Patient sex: M
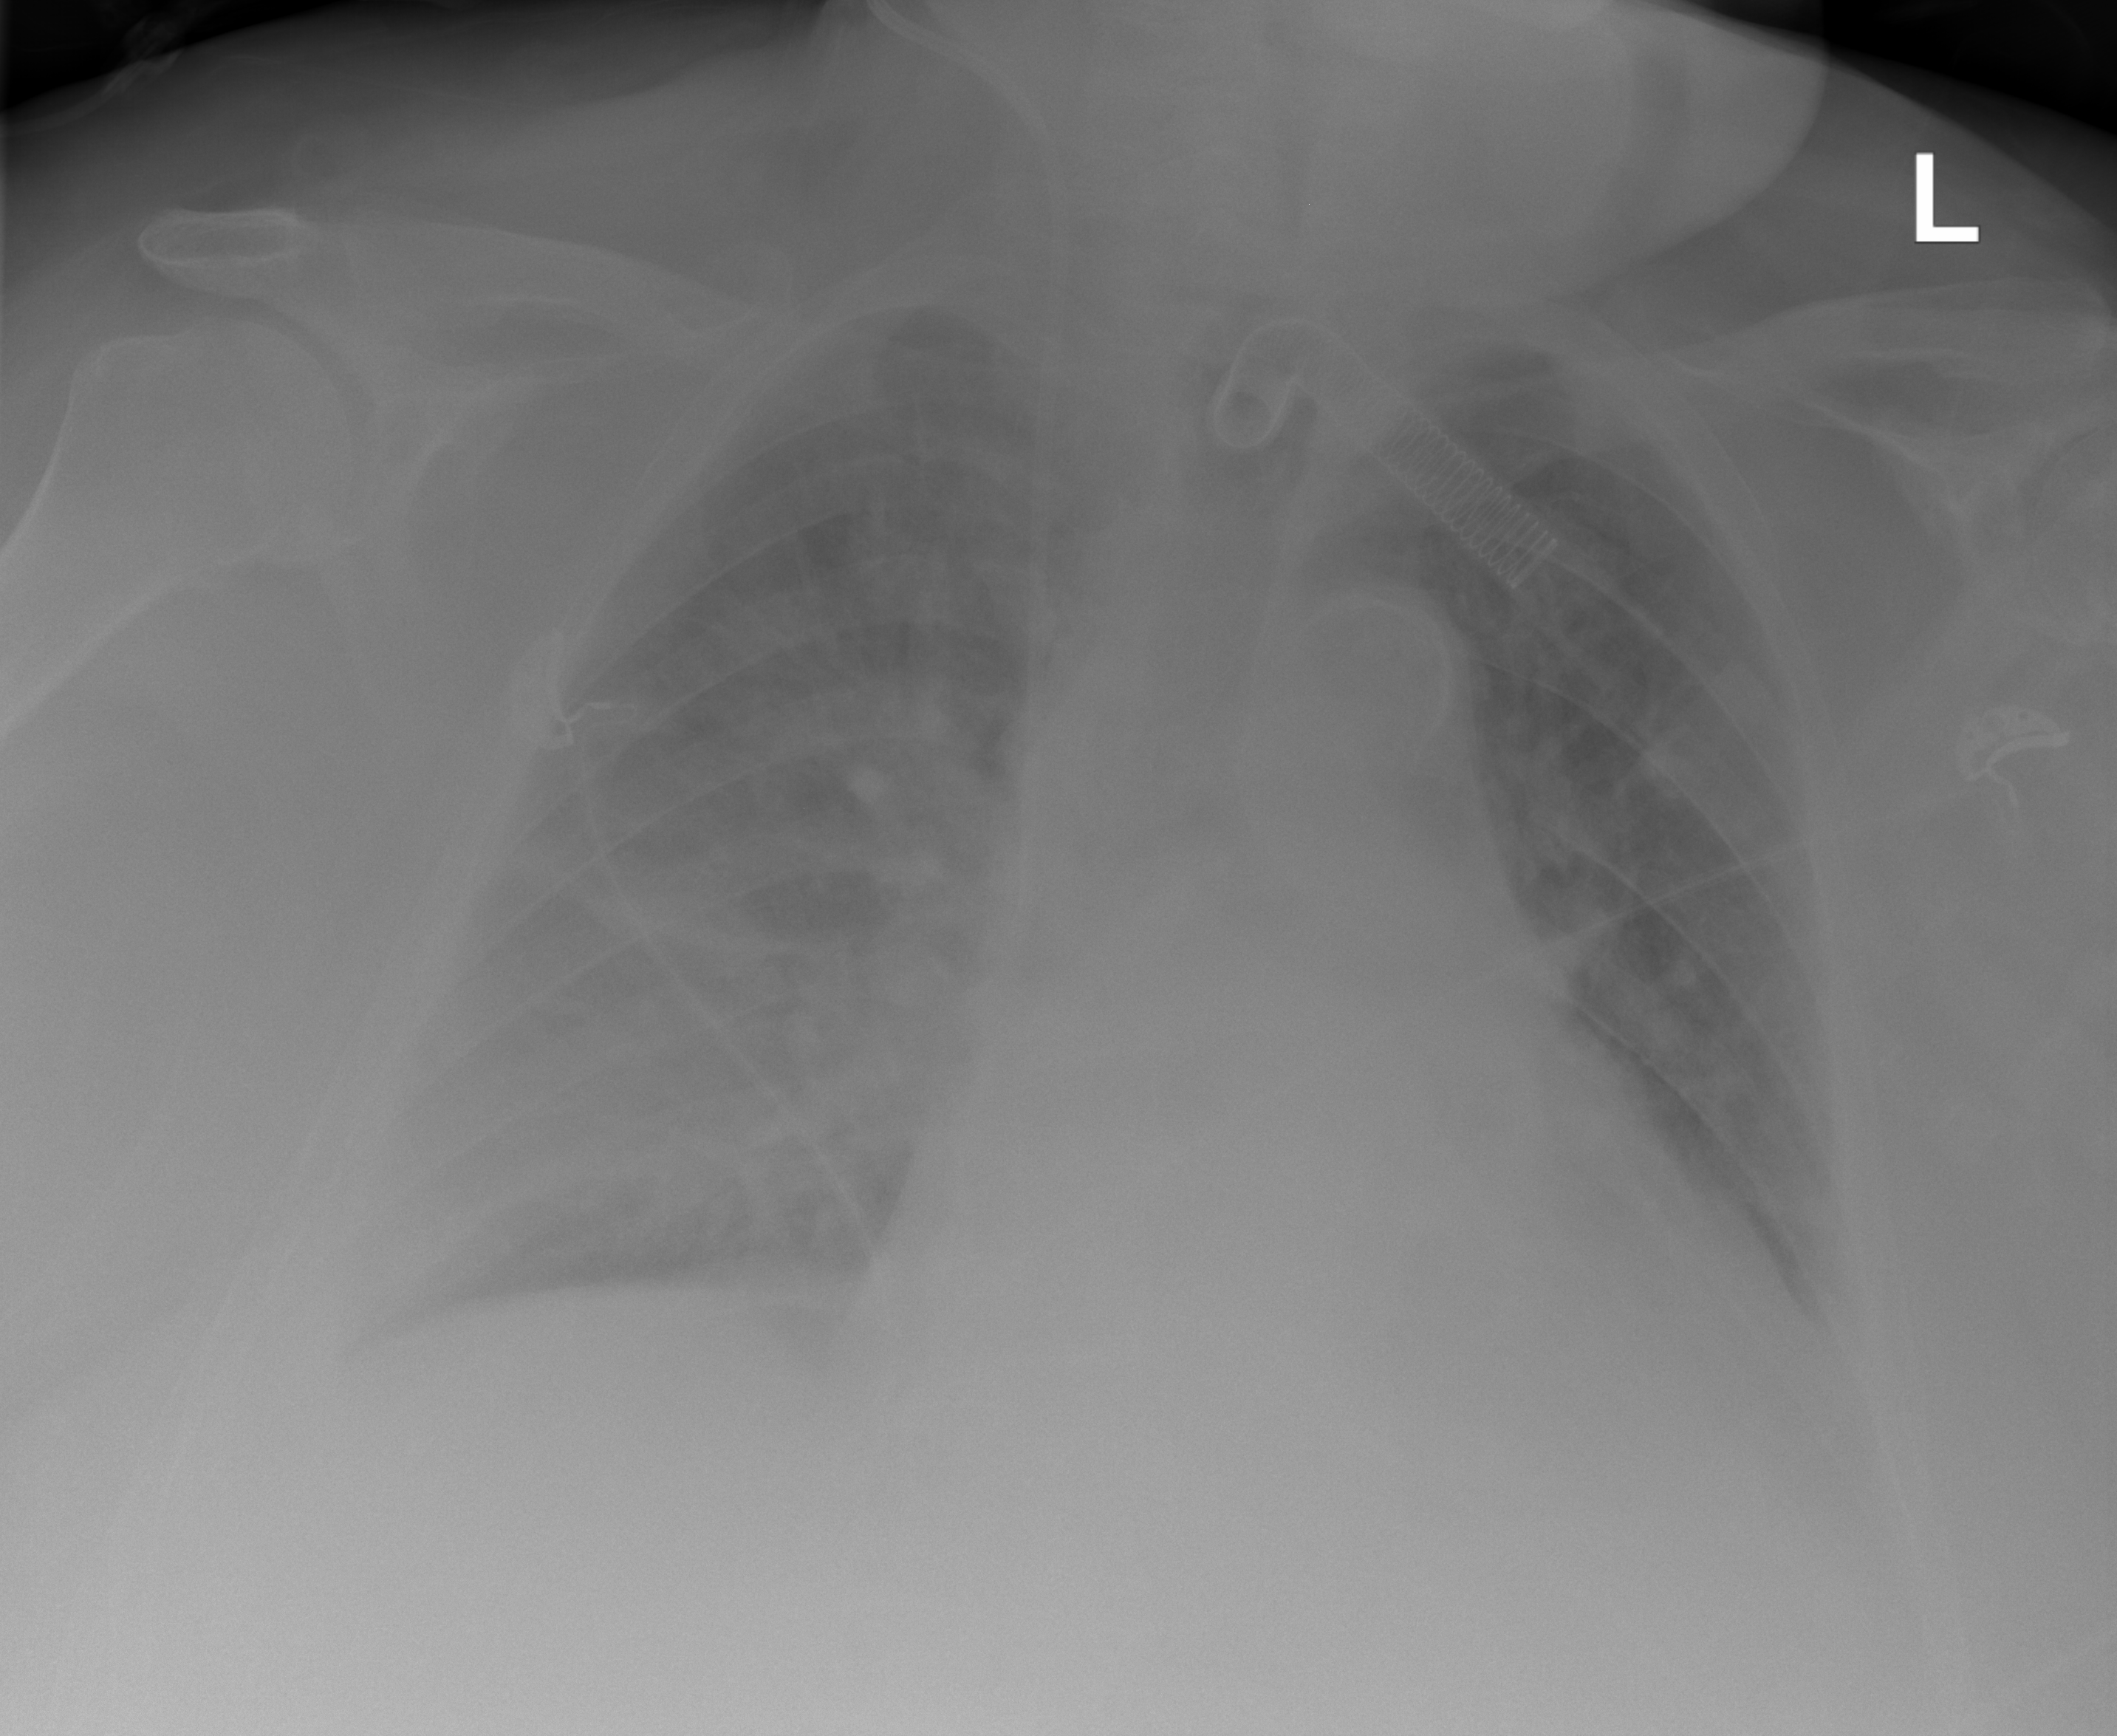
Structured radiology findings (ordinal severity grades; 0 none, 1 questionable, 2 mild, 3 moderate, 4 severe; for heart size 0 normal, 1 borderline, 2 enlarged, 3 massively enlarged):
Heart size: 2
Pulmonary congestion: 2
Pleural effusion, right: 2
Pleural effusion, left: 2
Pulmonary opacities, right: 0
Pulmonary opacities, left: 0
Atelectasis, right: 2
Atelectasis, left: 0